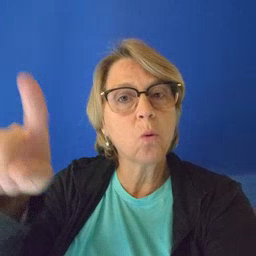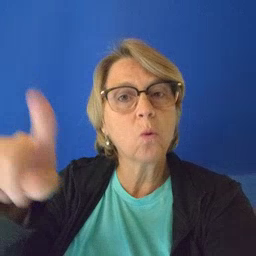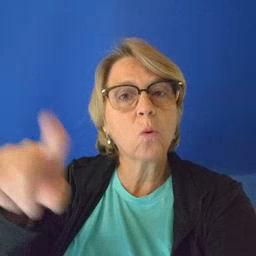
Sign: for